Question: This is a snake game. How many steps do you need to take from the current state to eat two foods one after another (regardless of the order of the two foods)?
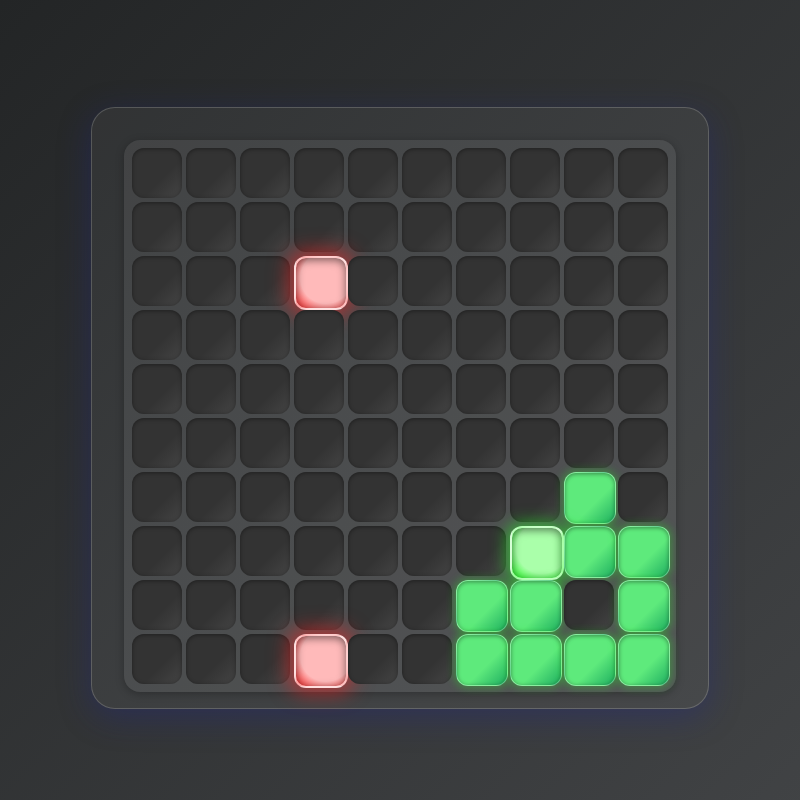
Answer: 13